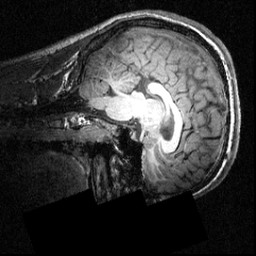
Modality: T1w
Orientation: sagittal
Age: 18
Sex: male
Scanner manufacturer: siemens
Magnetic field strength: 3.951 T
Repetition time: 1.5 s
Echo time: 0.00335 s